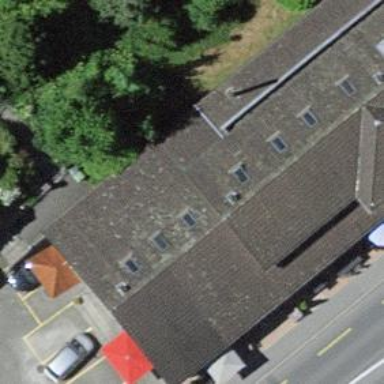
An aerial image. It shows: Furniture shop.